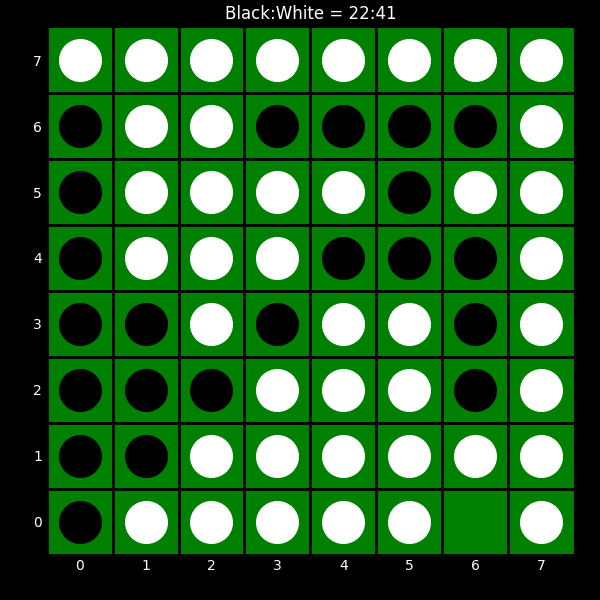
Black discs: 22
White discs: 41